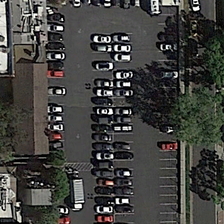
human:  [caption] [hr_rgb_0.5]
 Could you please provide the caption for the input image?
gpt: many trees are planted on both sides of the road .

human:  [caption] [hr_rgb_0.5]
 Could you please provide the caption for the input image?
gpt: a lot of cars are parked in the parking lot .

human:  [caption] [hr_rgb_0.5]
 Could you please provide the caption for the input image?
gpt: many trees are planted on both sides of the road .

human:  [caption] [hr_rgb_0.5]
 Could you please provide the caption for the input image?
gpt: a lot of cars are parked in the parking lot .

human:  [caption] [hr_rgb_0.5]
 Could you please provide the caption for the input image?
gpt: many trees are planted on both sides of the road .